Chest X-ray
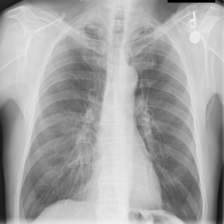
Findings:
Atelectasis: negative
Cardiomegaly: negative
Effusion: negative
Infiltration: negative
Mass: negative
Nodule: negative
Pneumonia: negative
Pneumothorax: negative
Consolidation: negative
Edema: negative
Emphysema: negative
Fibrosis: negative
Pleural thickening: negative
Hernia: negative